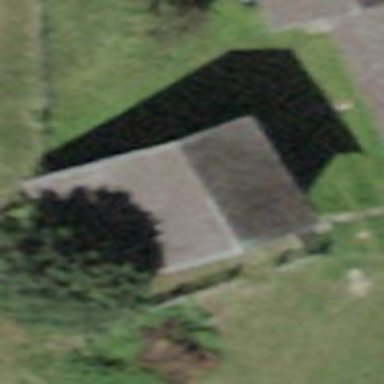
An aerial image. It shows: Shed building.